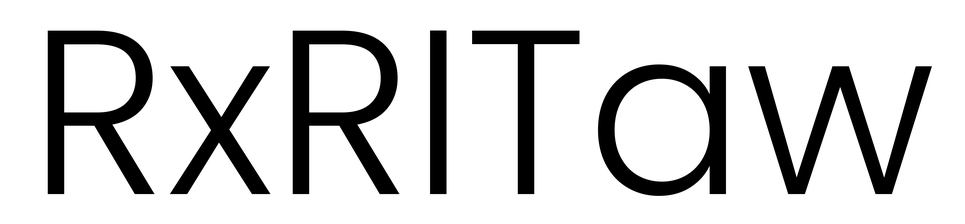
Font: Poppins-Light